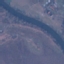
Land use / land cover class: River